Field crop: maize
Growth stage: 1
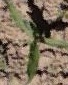
Species: maize